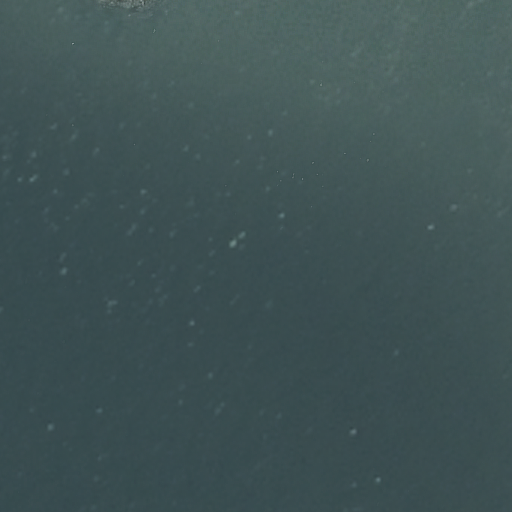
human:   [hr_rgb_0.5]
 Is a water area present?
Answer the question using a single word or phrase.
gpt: yes

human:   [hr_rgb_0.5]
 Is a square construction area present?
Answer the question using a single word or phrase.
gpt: no

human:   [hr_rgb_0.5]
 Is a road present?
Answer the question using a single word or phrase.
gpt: yes

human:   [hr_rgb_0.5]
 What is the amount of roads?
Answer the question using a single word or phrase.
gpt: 2

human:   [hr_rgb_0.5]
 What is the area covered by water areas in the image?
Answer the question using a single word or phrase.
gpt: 10618m2

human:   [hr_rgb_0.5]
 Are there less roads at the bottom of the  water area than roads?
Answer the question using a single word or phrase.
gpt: no

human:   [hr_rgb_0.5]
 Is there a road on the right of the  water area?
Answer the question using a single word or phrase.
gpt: no

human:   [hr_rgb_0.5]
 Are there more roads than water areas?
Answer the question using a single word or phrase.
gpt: yes

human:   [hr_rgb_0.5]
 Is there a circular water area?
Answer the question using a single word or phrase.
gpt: no

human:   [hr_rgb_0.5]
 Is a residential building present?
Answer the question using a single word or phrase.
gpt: no

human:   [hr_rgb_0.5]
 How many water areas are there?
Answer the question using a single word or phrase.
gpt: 1

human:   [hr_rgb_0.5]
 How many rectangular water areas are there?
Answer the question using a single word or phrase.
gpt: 1

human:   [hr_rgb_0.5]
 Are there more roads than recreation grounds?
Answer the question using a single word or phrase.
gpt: yes

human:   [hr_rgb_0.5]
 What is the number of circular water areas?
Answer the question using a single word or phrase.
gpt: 0

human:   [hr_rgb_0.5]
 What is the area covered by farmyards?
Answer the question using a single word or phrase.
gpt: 0m2

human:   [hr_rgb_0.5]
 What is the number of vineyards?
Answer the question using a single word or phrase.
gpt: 0

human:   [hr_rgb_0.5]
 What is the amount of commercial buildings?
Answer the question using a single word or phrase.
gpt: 0

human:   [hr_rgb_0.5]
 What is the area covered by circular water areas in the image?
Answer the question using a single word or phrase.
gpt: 0m2

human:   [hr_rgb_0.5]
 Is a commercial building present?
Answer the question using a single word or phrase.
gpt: no

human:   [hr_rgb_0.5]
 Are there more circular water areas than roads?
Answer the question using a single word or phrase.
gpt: no

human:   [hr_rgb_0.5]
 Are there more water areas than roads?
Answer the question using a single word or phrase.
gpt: no

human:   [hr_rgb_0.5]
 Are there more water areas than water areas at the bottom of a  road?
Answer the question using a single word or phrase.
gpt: yes

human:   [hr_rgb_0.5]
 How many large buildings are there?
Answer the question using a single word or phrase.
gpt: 0

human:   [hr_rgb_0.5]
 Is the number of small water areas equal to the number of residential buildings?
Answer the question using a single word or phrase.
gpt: yes

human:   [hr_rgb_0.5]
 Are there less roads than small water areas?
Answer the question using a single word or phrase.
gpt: no

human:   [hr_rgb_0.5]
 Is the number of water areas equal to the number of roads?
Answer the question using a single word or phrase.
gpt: no

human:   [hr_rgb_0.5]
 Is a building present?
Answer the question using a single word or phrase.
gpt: no

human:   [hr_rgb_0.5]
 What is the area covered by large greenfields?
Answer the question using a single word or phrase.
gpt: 0m2

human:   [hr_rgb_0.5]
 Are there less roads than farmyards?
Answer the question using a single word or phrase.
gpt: no

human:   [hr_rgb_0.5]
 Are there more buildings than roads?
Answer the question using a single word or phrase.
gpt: no

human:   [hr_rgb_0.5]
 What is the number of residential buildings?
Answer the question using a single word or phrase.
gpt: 0

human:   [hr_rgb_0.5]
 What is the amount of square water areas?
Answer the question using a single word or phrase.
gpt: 0

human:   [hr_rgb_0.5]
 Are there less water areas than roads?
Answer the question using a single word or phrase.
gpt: yes

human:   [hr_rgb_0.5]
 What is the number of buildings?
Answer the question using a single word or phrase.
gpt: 0

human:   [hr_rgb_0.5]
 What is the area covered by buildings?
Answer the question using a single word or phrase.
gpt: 0m2

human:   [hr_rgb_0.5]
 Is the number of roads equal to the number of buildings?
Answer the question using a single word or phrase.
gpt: no

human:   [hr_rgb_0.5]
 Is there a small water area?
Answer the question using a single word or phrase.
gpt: no

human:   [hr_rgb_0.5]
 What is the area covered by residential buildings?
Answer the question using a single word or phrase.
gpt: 0m2

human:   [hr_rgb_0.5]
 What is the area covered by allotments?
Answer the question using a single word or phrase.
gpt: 0m2

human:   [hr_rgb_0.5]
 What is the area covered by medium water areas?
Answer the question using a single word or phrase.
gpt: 0m2

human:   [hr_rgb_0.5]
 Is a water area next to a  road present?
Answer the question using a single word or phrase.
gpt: yes

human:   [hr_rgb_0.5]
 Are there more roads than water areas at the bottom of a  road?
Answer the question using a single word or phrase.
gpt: yes

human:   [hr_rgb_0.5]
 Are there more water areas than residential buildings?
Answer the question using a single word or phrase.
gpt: yes

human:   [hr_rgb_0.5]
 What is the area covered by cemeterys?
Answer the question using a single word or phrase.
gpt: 0m2

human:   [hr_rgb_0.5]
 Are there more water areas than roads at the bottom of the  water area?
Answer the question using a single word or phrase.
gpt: no

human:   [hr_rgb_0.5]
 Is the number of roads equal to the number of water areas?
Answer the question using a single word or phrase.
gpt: no

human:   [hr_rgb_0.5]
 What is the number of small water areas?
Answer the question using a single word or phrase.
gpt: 0

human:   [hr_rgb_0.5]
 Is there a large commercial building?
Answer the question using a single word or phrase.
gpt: no

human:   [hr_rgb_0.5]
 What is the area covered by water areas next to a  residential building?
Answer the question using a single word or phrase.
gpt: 0m2

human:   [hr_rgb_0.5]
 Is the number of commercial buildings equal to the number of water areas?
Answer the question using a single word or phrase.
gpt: no

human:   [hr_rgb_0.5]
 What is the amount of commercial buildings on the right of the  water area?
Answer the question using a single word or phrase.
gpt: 0

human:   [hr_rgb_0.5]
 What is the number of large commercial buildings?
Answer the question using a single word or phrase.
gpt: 0

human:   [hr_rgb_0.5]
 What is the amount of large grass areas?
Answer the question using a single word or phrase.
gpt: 0

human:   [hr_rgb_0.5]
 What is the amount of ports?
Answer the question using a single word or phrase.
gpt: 0

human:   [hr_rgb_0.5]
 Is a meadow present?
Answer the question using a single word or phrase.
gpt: no

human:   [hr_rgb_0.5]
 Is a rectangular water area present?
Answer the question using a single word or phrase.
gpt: yes

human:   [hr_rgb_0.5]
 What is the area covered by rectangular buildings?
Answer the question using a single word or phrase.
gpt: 0m2

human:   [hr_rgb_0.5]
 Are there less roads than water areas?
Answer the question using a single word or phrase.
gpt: no

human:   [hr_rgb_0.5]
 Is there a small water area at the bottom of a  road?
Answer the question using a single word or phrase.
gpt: no

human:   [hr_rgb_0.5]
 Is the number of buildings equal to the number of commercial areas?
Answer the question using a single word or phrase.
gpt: yes

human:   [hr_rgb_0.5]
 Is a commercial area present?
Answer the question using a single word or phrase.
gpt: no

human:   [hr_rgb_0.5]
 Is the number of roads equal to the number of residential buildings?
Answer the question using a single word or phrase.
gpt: no

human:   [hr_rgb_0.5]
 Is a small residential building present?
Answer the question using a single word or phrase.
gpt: no

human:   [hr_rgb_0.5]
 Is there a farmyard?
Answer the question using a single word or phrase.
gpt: no